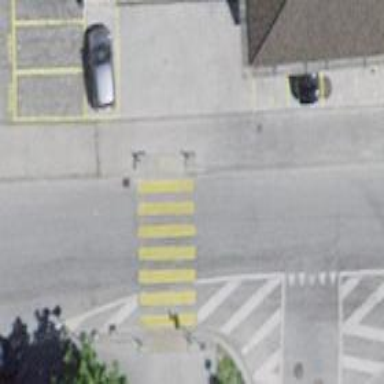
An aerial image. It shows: Uncontrolled zebra crossing with notable zebra markings.